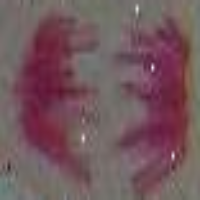
Label: anaphase